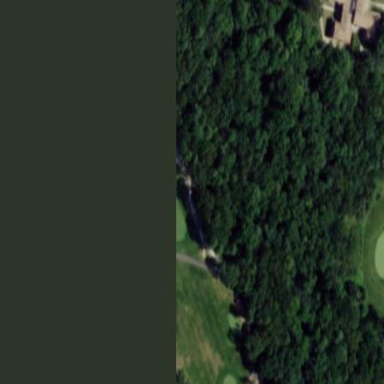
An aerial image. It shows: Heavy rough area on golf course.